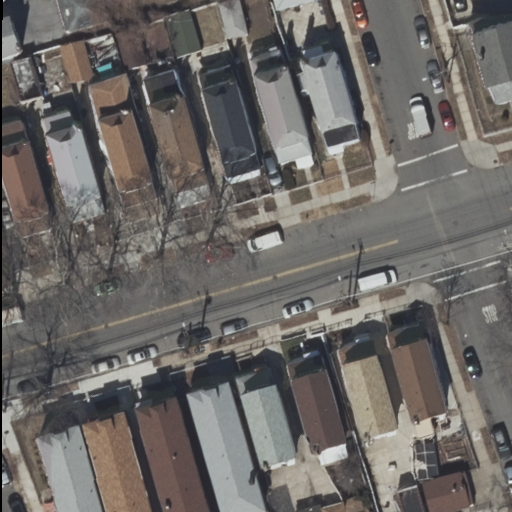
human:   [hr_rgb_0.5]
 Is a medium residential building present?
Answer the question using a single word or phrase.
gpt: yes

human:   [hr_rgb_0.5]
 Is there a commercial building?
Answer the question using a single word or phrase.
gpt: no

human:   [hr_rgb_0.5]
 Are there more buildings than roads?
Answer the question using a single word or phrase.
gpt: yes

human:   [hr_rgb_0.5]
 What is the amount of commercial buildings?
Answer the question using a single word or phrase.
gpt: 0

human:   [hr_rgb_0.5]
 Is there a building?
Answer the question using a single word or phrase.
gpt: yes

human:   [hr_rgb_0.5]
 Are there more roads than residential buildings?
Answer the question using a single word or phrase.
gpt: no

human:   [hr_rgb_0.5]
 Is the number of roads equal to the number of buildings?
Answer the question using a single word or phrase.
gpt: no

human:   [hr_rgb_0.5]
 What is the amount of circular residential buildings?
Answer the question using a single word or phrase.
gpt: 0

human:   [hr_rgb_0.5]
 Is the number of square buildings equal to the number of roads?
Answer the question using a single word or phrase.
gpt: no

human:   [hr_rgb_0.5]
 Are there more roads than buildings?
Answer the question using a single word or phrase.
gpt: no

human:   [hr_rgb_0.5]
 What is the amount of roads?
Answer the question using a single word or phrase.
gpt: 2

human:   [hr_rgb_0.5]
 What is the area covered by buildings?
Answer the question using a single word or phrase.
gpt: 2275m2

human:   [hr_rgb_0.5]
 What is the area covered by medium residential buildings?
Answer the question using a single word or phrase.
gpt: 1622m2

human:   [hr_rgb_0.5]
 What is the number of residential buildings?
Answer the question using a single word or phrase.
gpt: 29

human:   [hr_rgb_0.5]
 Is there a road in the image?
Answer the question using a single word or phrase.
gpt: yes

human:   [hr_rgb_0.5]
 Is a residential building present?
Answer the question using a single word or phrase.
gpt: yes

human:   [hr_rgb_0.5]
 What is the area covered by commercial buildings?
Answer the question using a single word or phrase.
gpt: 0m2

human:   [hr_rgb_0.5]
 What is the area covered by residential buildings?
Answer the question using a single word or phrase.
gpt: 2275m2

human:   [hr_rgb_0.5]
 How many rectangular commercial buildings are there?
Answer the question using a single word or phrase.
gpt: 0

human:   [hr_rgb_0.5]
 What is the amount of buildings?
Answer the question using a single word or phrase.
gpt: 29

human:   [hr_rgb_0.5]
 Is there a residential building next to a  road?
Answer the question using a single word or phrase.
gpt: yes

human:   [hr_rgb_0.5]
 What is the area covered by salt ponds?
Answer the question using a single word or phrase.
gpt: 0m2

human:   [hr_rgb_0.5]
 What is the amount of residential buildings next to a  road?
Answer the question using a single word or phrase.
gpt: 29

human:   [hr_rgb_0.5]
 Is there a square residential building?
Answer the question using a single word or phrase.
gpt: no

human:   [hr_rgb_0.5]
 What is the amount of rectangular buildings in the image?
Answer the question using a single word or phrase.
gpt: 28

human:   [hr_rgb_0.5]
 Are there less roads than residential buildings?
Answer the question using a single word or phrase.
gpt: yes

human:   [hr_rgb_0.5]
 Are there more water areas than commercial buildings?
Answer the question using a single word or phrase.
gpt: no

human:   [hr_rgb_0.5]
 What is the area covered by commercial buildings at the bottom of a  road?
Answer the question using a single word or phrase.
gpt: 0m2

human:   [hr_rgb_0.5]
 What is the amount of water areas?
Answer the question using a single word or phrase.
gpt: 0

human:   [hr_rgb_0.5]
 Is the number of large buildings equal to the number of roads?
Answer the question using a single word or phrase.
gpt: no

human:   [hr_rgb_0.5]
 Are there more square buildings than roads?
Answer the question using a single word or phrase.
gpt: no

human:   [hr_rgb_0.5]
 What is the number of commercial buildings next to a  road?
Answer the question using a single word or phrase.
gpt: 0

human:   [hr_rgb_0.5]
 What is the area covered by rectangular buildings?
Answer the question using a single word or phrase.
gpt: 2128m2

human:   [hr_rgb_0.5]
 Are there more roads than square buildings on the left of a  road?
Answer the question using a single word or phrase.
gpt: yes

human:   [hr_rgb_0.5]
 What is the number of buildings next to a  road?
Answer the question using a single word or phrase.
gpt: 29

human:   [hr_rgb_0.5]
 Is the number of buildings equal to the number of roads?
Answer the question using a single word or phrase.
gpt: no

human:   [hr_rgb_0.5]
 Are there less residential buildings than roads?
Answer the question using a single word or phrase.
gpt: no

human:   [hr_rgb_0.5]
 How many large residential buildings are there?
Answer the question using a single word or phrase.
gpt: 0

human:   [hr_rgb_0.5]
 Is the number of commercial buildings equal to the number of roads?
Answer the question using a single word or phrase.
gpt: no

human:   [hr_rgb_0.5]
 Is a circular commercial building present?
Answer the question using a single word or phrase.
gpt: no

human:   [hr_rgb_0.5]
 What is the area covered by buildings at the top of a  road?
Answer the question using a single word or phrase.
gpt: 1398m2

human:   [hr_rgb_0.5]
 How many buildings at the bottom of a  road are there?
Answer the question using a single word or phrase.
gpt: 13

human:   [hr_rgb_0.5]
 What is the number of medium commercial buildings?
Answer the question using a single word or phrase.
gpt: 0

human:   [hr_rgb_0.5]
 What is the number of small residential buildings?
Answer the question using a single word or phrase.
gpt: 18

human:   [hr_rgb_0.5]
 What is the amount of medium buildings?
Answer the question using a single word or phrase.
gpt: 11

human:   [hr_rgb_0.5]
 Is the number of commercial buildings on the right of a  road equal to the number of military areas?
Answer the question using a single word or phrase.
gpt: yes

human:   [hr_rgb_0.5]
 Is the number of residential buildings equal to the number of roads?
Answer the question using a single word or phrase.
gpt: no

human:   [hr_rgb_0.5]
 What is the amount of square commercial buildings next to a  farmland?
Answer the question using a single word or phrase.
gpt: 0

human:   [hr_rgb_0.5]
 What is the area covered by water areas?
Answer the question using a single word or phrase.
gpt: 0m2

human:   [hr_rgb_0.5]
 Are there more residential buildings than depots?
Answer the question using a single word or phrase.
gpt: yes

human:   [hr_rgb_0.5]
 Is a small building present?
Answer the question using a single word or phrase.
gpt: yes

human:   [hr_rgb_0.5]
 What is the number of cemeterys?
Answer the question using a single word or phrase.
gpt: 0

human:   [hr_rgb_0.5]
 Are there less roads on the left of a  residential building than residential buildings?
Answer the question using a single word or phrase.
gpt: yes

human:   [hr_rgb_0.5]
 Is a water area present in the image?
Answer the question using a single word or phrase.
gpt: no

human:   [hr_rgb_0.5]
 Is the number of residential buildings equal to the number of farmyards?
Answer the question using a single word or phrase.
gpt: no

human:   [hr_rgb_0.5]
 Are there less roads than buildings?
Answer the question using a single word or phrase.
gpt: yes

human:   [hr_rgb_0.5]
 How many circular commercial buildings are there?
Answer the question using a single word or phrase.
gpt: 0

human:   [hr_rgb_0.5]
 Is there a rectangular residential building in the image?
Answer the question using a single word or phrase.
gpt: yes

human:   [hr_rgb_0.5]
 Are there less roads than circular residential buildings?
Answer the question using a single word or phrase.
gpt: no

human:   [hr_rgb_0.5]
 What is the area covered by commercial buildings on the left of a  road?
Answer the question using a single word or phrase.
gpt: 0m2

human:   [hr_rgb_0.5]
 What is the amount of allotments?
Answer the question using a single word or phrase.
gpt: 0

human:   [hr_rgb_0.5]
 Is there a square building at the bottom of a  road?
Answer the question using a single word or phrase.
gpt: no

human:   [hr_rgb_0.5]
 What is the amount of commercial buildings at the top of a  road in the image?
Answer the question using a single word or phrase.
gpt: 0

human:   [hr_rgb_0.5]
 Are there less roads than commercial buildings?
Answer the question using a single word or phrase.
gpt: no